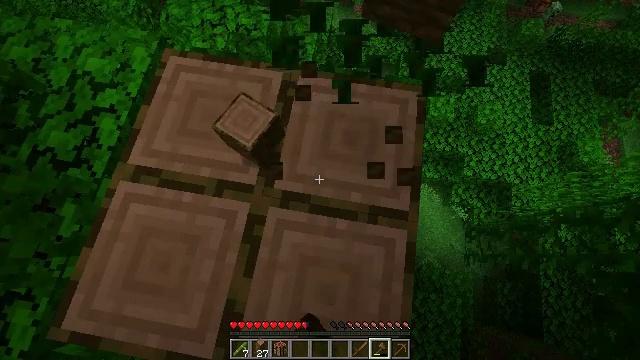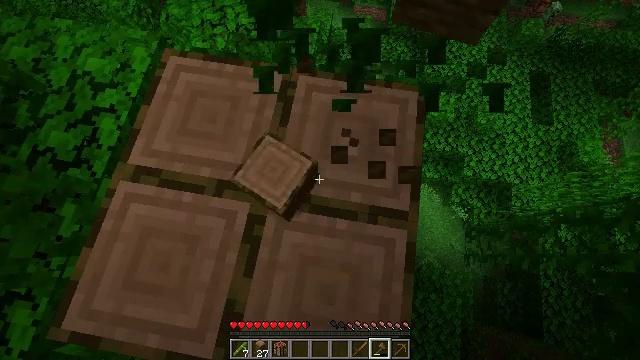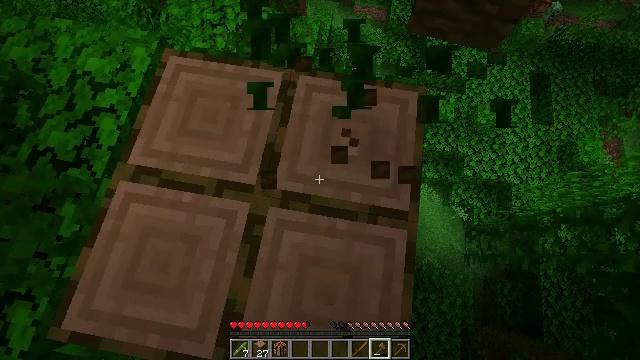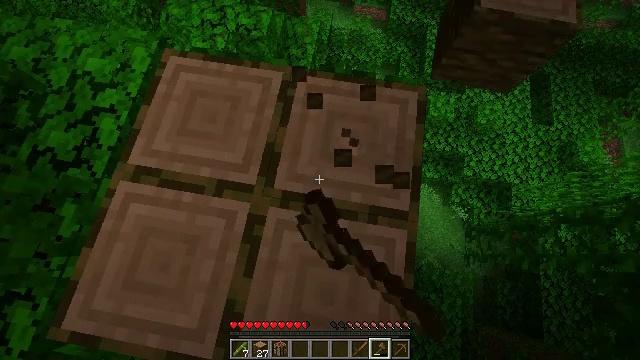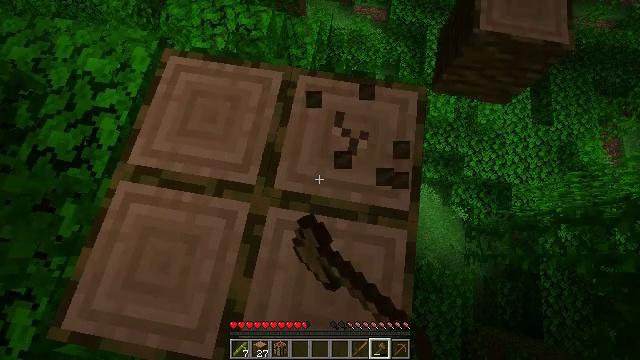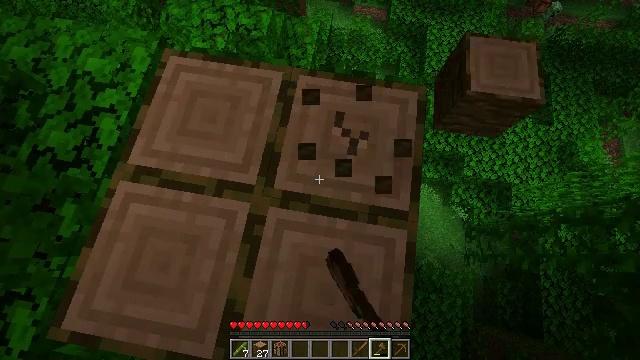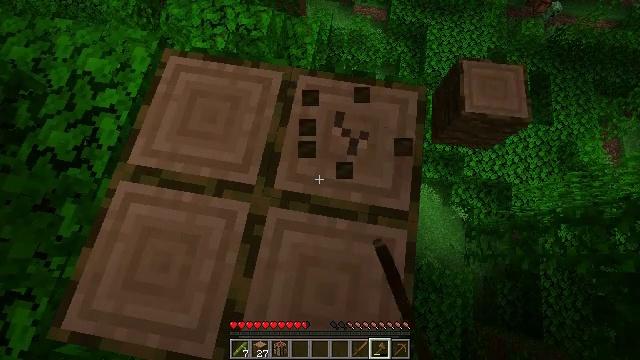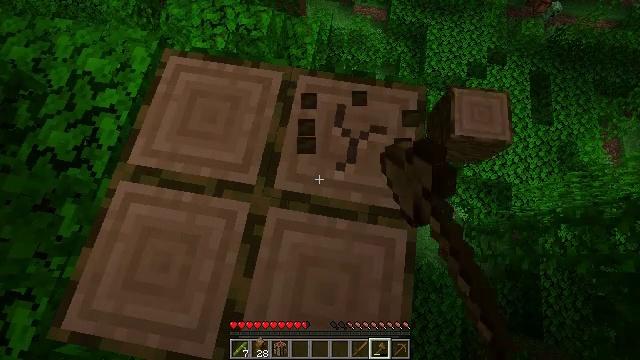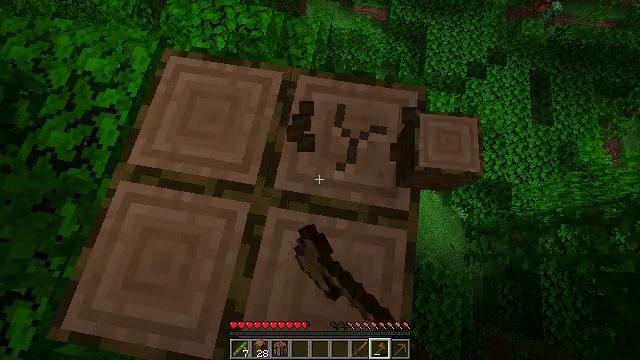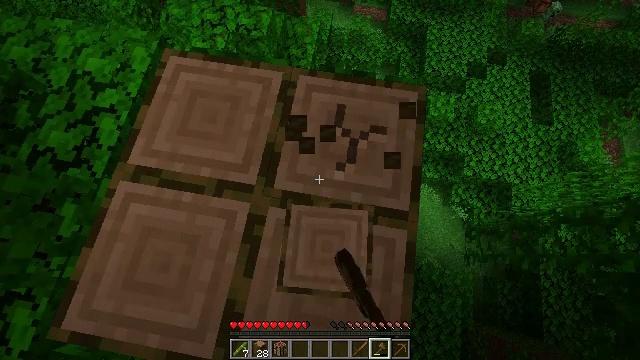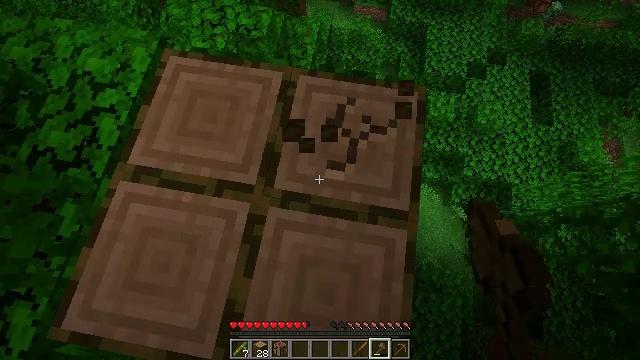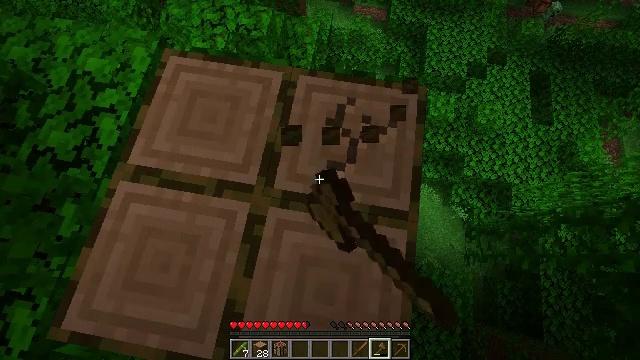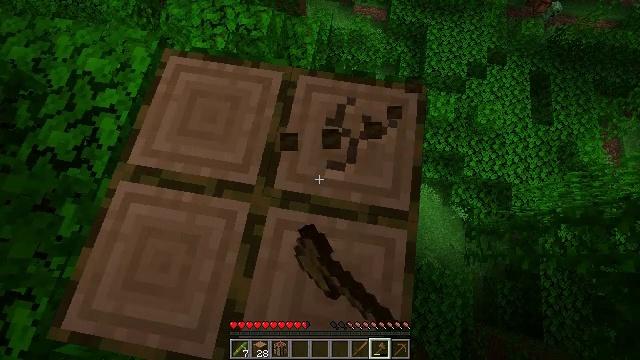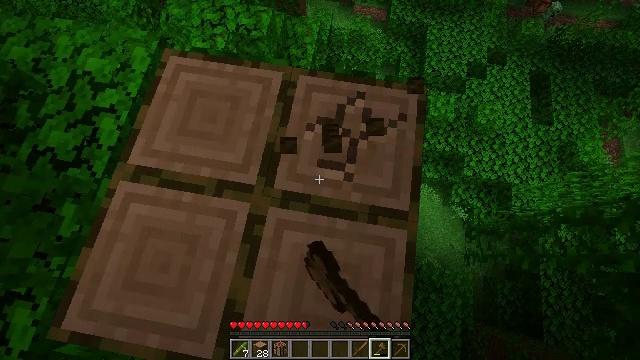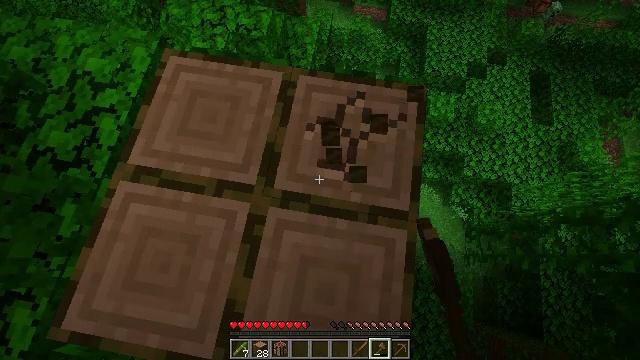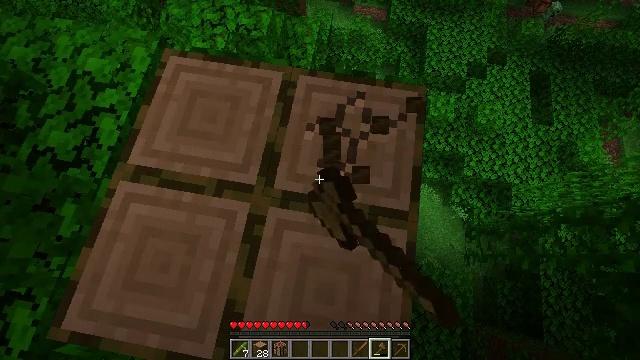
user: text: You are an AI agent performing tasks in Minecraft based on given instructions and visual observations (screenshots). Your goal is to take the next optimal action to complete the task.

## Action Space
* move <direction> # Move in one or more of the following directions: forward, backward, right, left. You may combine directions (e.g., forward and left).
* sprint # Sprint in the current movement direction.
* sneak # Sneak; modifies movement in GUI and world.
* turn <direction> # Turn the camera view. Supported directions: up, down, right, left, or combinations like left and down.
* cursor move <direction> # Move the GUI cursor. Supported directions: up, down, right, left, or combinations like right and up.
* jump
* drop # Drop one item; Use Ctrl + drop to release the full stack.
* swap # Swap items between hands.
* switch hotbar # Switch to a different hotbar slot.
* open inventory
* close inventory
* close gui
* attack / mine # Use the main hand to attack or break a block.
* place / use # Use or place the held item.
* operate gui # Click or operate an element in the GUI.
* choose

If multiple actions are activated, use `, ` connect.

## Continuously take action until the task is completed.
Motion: motion action
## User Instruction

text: Chop down a jungle log from the jungle tree.
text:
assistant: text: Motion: attack / mine
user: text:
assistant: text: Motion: attack / mine
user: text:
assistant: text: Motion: attack / mine
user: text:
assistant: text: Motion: attack / mine
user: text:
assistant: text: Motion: attack / mine
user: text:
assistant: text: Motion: attack / mine
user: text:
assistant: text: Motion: attack / mine
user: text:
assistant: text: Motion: attack / mine
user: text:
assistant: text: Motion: attack / mine
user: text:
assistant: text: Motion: attack / mine
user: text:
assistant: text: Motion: attack / mine
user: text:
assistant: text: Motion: attack / mine
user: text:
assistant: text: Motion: attack / mine
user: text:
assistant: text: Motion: attack / mine
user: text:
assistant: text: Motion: attack / mine
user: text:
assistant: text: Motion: attack / mine
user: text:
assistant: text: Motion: attack / mine
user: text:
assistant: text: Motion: attack / mine
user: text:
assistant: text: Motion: attack / mine
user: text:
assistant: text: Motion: attack / mine
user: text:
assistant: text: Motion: attack / mine
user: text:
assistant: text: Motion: attack / mine
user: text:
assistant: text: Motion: attack / mine
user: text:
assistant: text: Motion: attack / mine
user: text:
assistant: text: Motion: attack / mine
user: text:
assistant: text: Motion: attack / mine
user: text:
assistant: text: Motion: attack / mine
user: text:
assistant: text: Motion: attack / mine
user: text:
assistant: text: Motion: attack / mine
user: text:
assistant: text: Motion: attack / mine